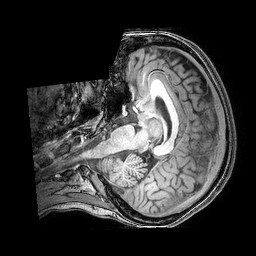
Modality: T1w
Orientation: axial
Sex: female
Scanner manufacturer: philips
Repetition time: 0.008256 s
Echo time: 0.00381 s